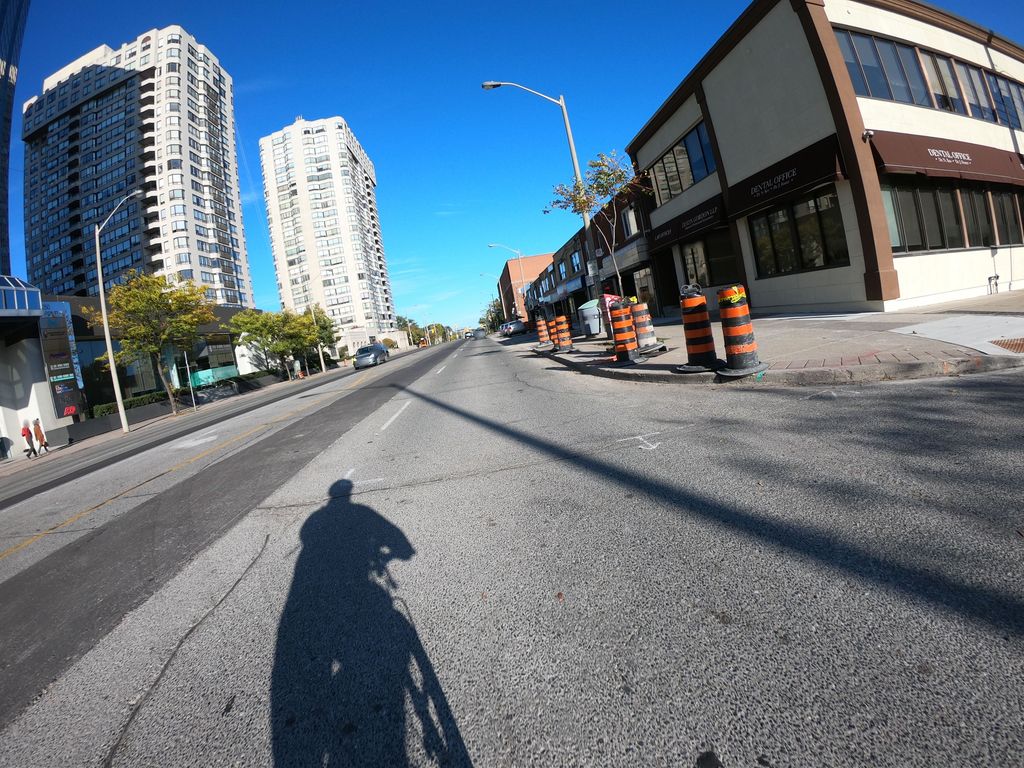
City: toronto